Interaction volume radius: 5 \u00c5
Interaction volume height: 20 \u00c5
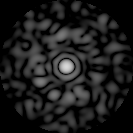
Disorder parameter: 0.7752